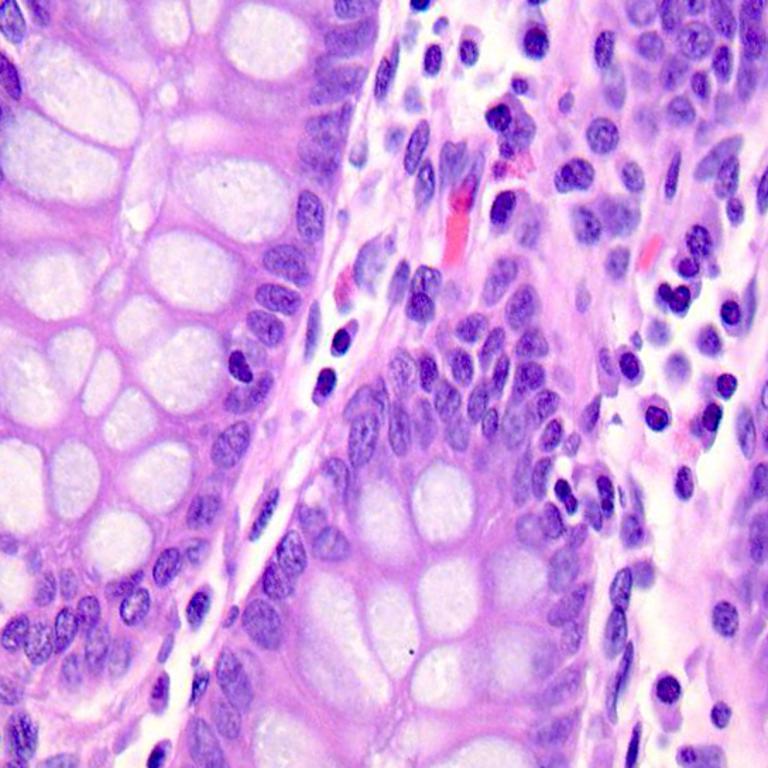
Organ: colon
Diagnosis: benign